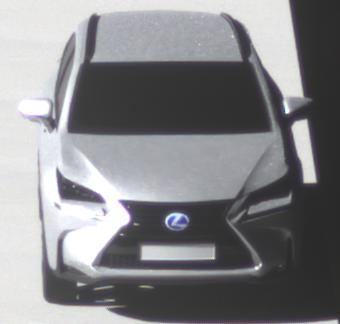
Make: Lexus
Model: NX 300h
Detailed model: NX (AZ1)
Model produced from: 2017/11
Model produced until: 2018/08
Doors: 5
Color: white
Road condition: dry road
Daytime: midday
Contrast: high contrast